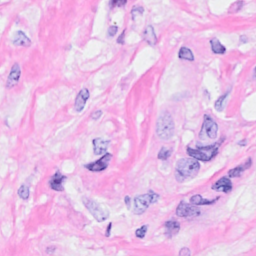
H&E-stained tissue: Breast